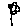
Label: flower